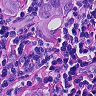
Metastatic tissue present: yes